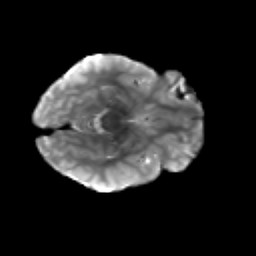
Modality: T2w
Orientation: axial
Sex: male
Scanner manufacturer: siemens
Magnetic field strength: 3 T
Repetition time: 5 s
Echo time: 0.071 s